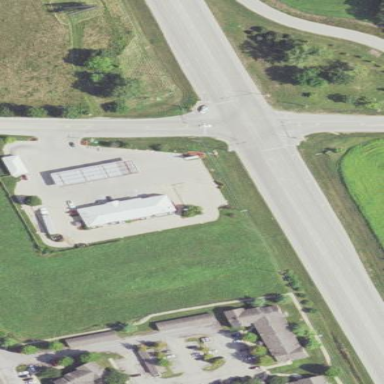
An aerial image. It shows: Fuel station.